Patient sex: M
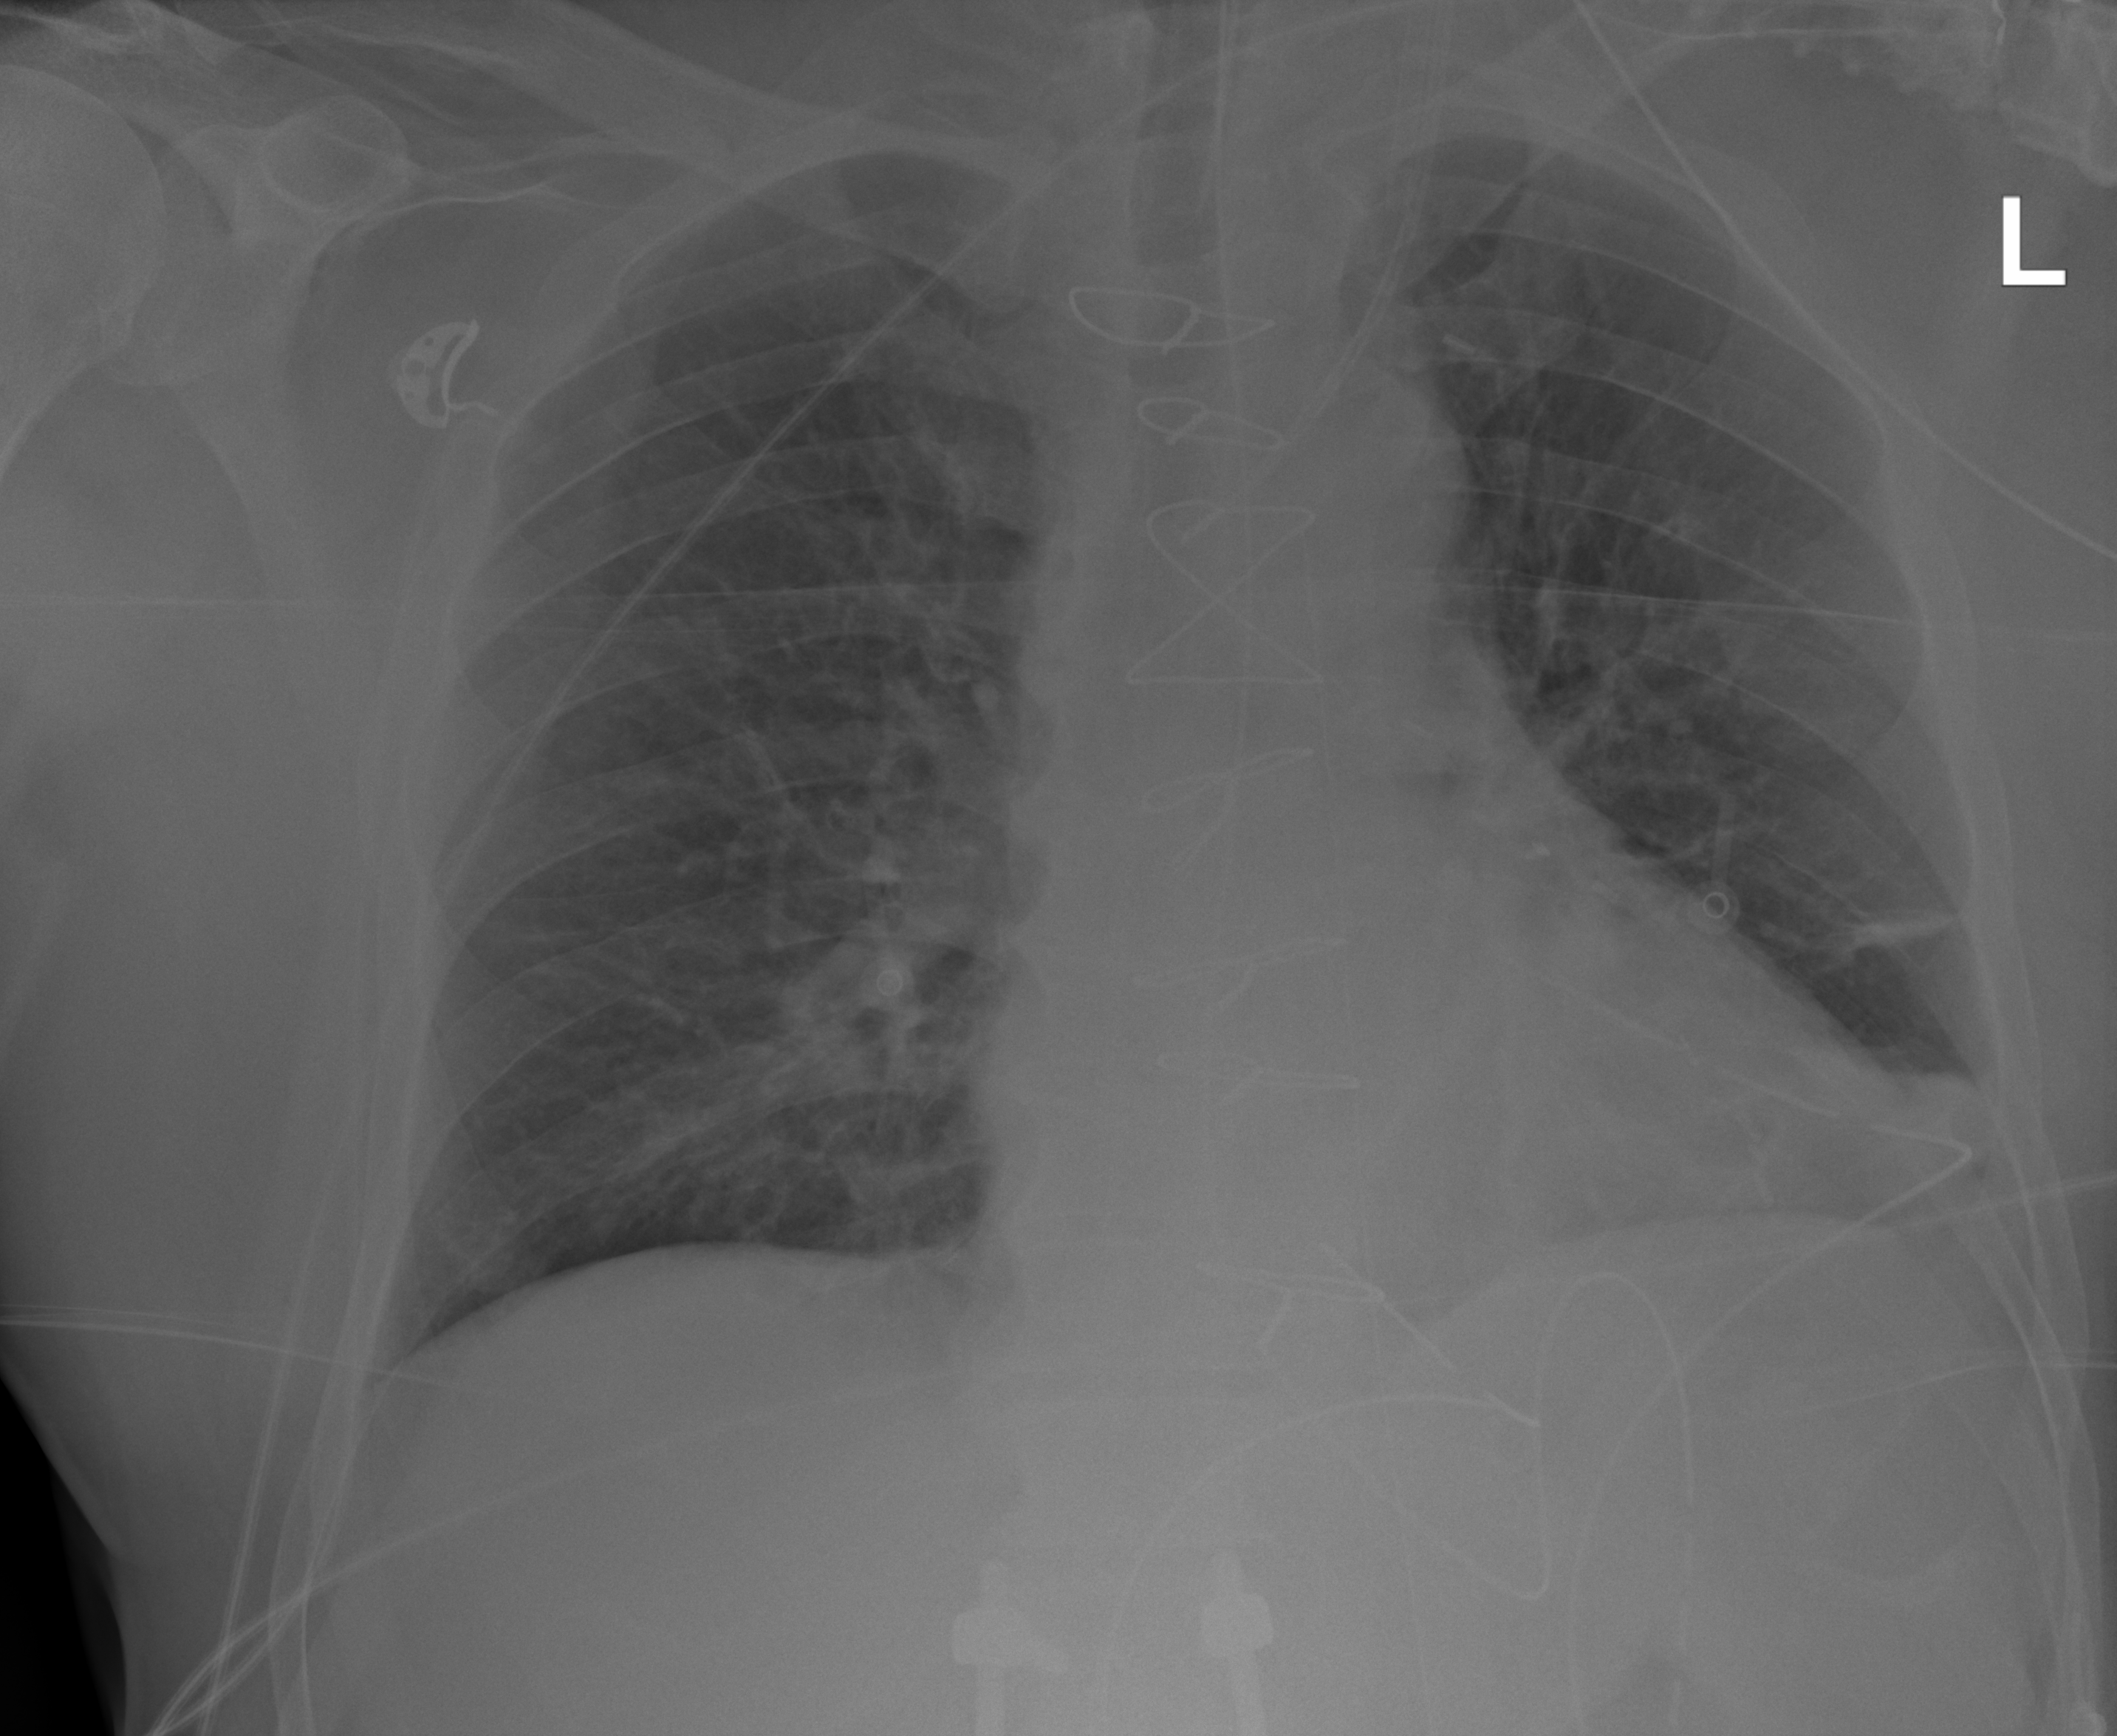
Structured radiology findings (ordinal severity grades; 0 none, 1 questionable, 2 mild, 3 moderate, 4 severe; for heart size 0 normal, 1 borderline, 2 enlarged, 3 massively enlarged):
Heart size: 1
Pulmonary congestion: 0
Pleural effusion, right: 0
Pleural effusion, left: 0
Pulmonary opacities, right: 0
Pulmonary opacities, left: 0
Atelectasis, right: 0
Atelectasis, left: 2